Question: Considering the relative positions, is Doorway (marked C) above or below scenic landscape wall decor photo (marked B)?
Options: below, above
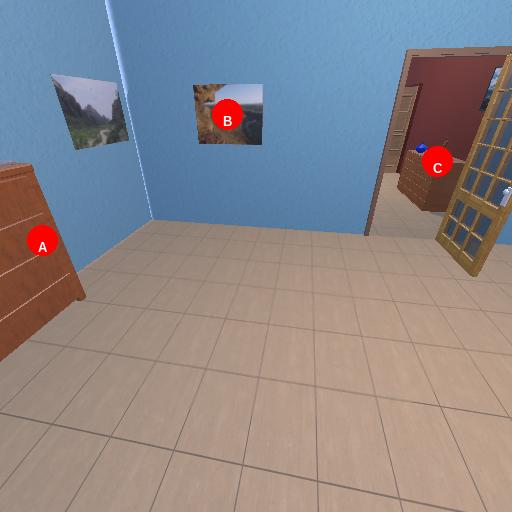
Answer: below